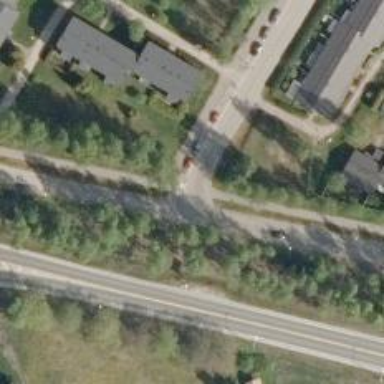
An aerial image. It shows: Uncontrolled crossing on the road.